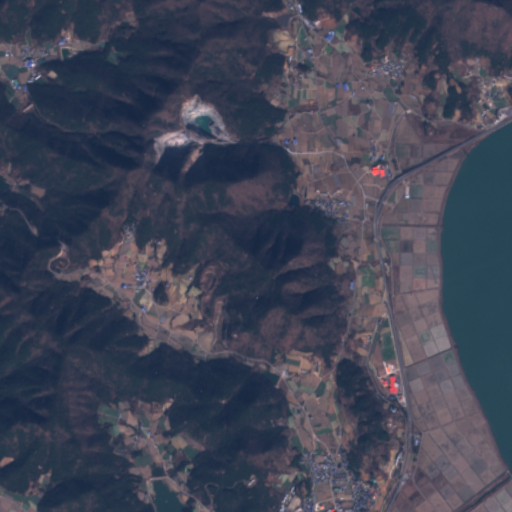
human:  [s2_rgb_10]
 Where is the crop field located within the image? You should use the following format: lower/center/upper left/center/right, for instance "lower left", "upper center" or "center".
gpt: The crop field is located in the right of the image.
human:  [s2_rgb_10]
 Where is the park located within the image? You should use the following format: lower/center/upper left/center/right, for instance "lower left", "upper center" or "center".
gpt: The park is located in the lower right of the image.
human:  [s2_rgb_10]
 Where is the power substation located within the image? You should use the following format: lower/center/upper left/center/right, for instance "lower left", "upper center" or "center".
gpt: The power substation is located in the center right of the image.
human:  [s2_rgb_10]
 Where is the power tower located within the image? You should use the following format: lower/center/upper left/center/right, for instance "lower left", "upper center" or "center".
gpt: There is no power tower in the image.